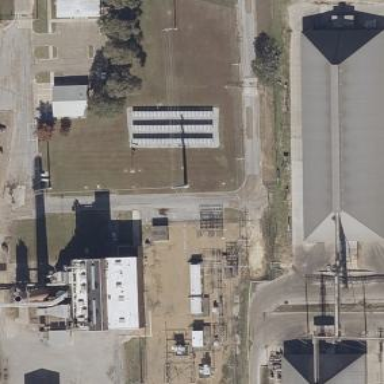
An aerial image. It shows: Industrial power substation enclosed by fence.